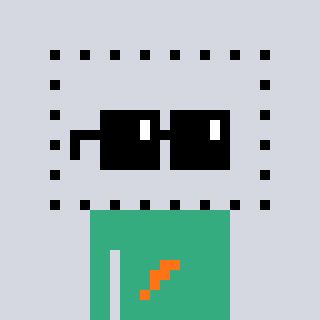
a pixel art character with square black sunglasses, a void-shaped head and a teal-colored body on a cool background